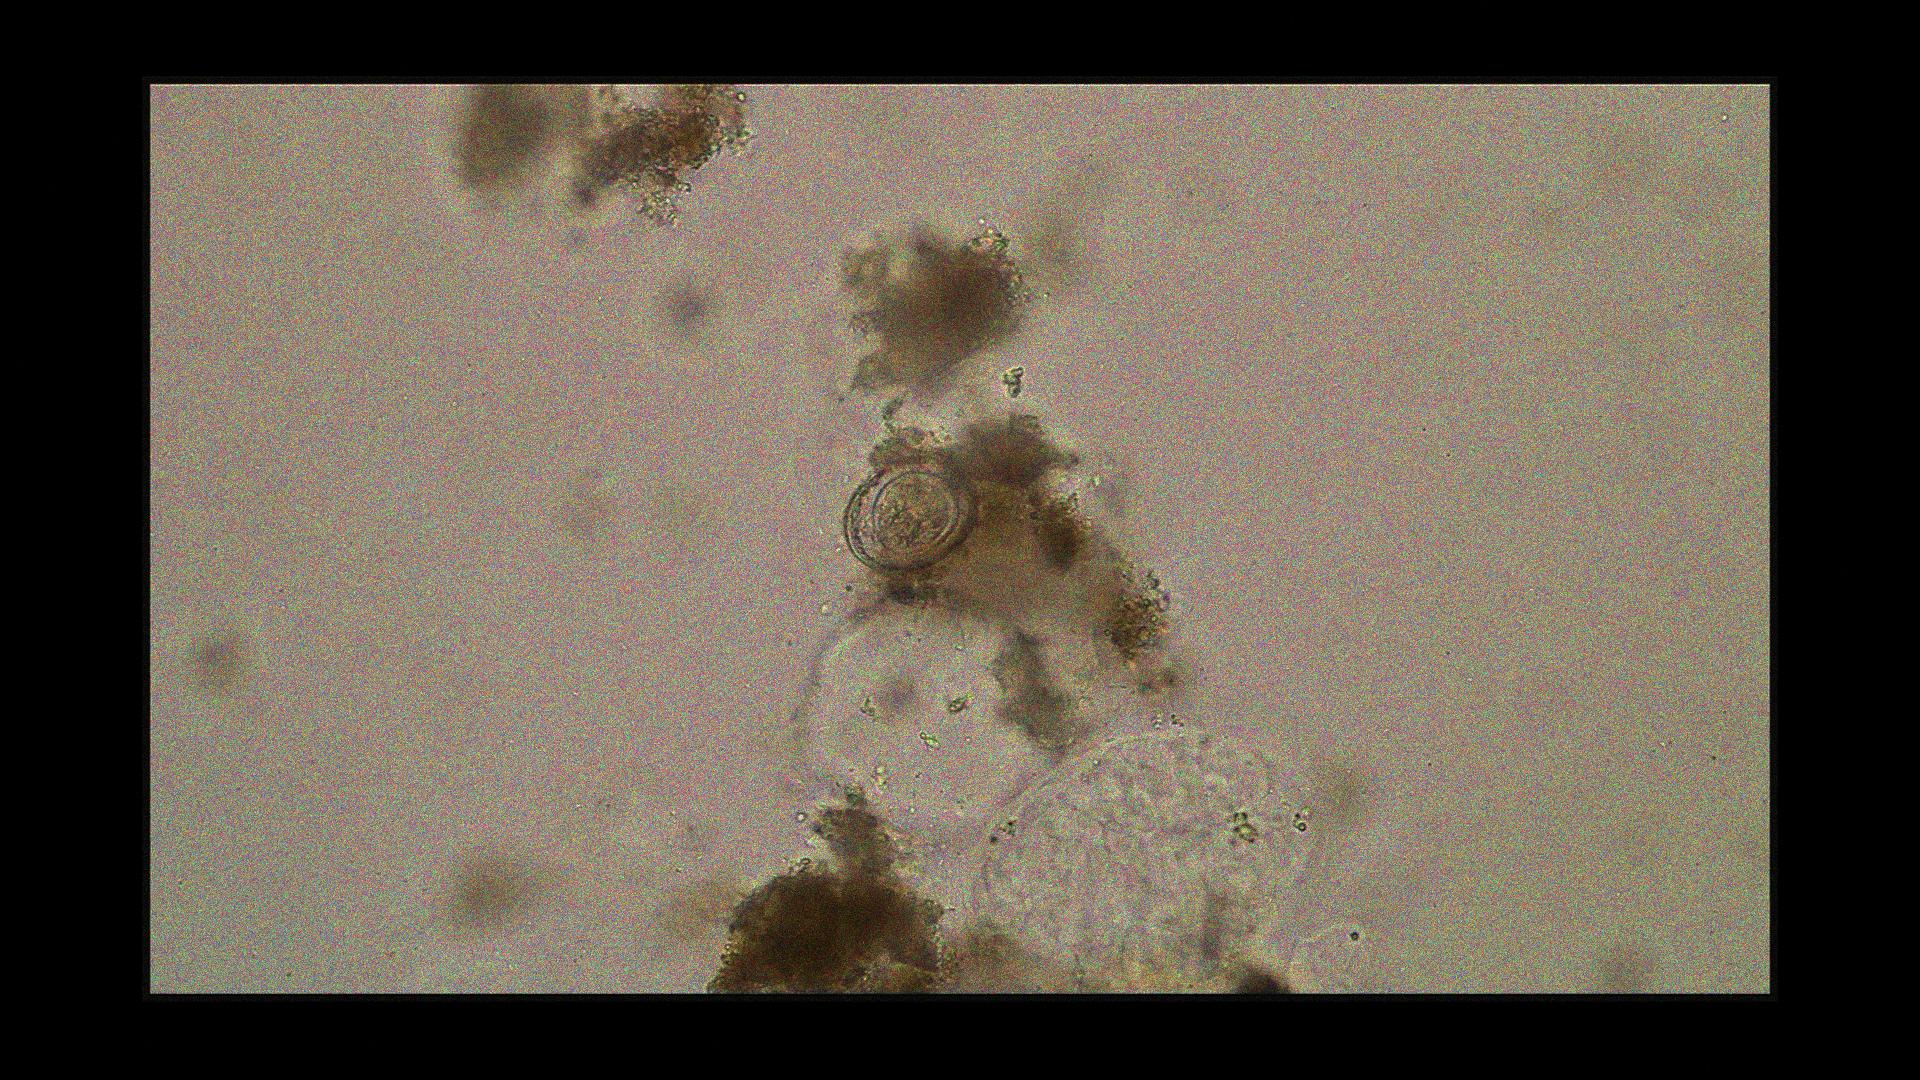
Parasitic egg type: Hymenolepis nana